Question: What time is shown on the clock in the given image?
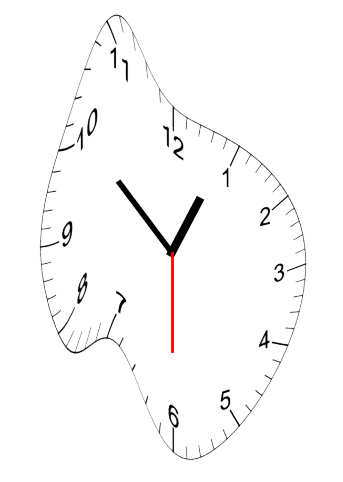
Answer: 12:51:30